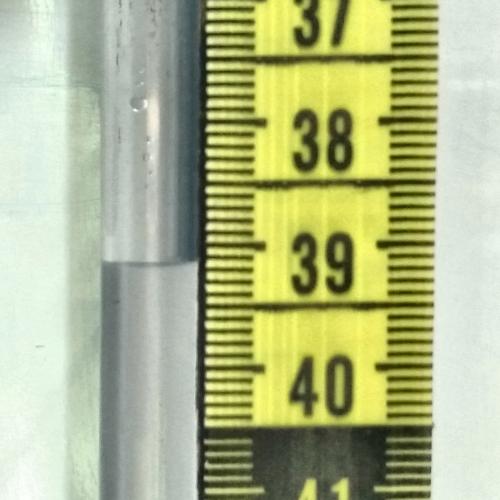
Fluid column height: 39.1 cm